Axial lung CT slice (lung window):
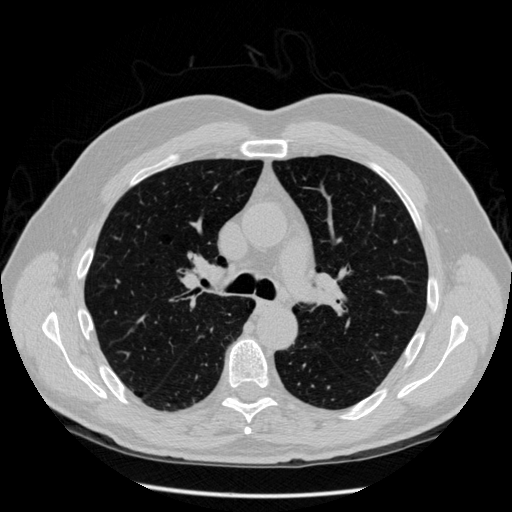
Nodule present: no